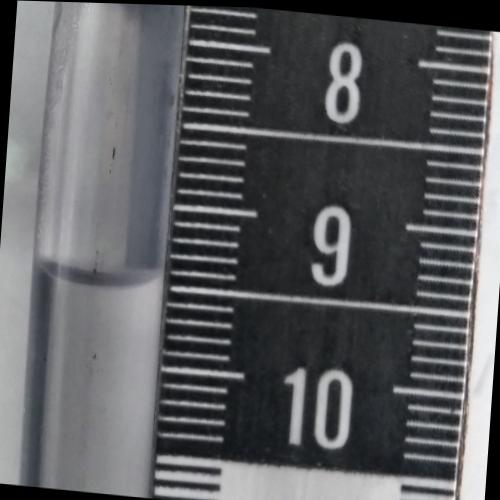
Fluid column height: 9.5 cm